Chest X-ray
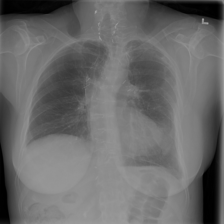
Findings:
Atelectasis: negative
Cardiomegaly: negative
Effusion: negative
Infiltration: negative
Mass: negative
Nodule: negative
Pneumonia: negative
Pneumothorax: negative
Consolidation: negative
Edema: negative
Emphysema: negative
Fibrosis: negative
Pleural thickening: negative
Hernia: negative